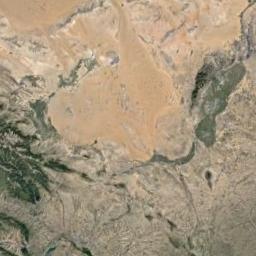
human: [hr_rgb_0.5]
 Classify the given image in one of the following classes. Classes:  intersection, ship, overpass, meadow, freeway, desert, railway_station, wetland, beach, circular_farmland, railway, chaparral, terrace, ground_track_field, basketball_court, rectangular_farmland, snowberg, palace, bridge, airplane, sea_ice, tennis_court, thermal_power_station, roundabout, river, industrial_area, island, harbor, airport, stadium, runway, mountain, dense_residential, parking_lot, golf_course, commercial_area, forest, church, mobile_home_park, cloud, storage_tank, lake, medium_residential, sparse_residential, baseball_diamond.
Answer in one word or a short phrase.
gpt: desert